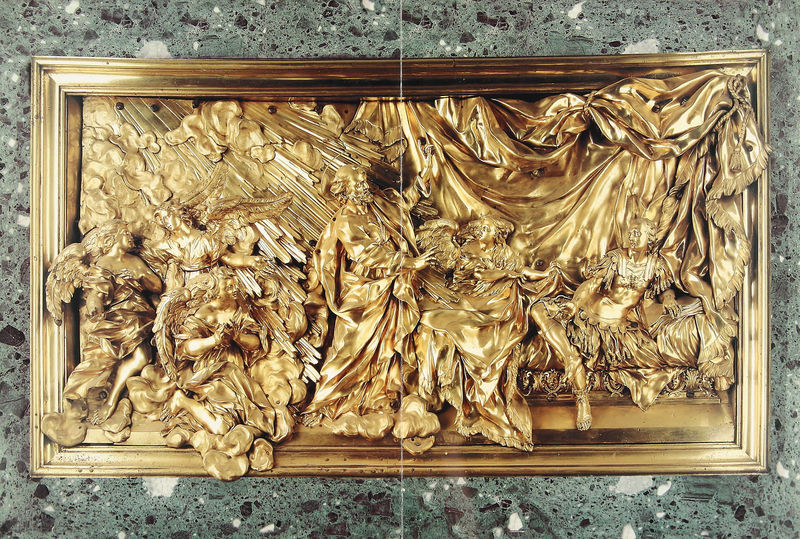
Titel: Ignatius-Altar (hl. Ignatius von Loyola)
Künstler: Andrea Pozzo
Standort: Rom, Il Gesù (EU - I - Latium)
Schlagwörter: gott, himmel, wolken, grün, frau, marmor, bibel, vorhang, kirche, gold, stoff, engel, relief, bett, platte, foto, vergoldet, rom, schein, jesus, christlich, vatikan, gerafft, bronzeguss, st. peter, bernini, donatello, bronze vergoldet, chrstentum